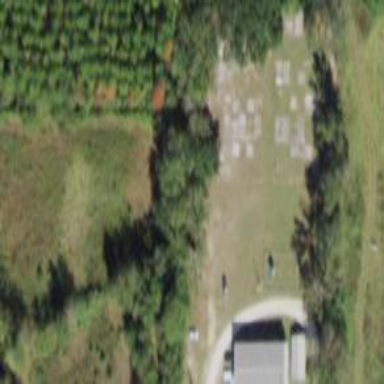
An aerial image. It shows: Cemetery.